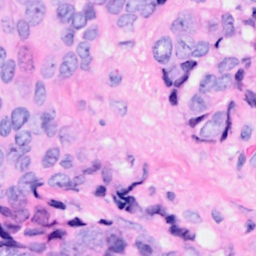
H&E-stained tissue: Breast